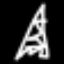
Label: The Eiffel Tower